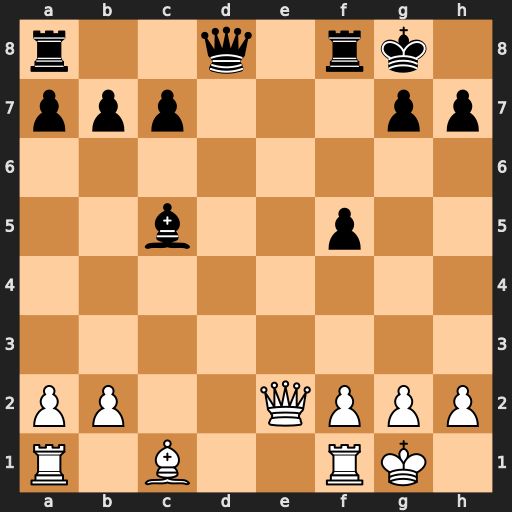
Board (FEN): r2q1rk1/ppp3pp/8/2b2p2/8/8/PP2QPPP/R1B2RK1
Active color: w
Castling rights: -
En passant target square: -
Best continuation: Qc4+ Rf7 Qxc5